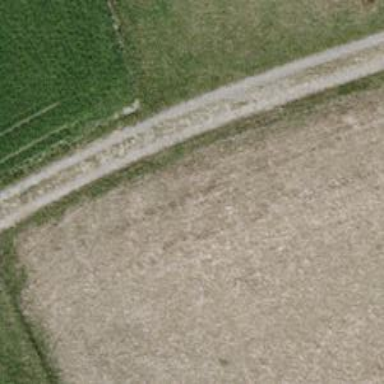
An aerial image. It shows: Compacted track road with grade3 tracktype.